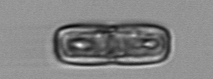
Label: Ephemera